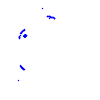
Particle: proton